Current action and preconditions to check: trajectory_clear

Your task: For each precondition in the list above, predict whether it will hold at this action.

Consider the current scene as observed from the mobile robot's camera, and analyze the predicted future states of all dynamic agents (e.g., people, animals, vehicles, or any moving entities) within the NEXT SECOND.

IMPORTANT: Only answer "very likely" if you are absolutely certain—based on strong, clear evidence—that a dynamic agent will violate the precondition in the predicted future state. Do NOT answer "very likely" for unlikely, ambiguous, or low-probability risks.

Ask yourself for each precondition: Is there a high probability, with clear and convincing evidence, that the predicted future states of any dynamic agent will interfere with the predicted future state of the currently executing action within the NEXT SECOND, causing that precondition to fail?

Assess the risk level based on these predictions. Use "likely" or "very likely" if motions create a clear risk of interference.

Use "neutral" or "improbable" if agents are nearby but their predicted paths are clearly diverging or non-conflicting.

Failure Risk Categories: "very improbable", "improbable", "neutral", "likely", "very likely"

Answer Format: Output ONLY the probability_of_failure value from these categories: "very improbable", "improbable", "neutral", "likely", "very likely"

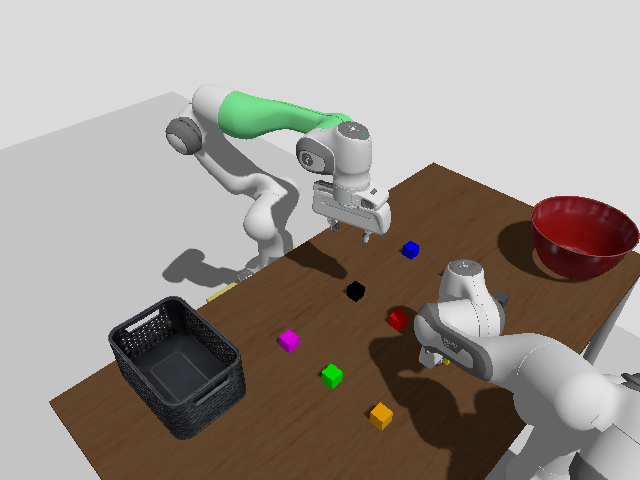

Answer: very improbable